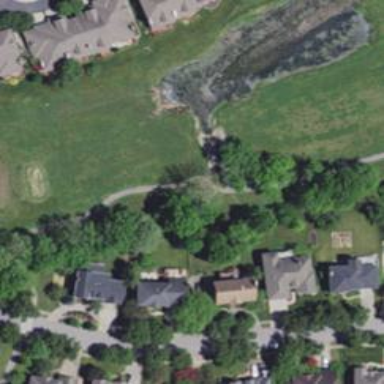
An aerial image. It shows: Path on bridge designed for golf carts.